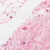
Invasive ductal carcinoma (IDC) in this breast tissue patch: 0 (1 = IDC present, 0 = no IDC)